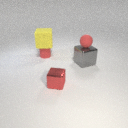
small red rubber sphere above large gray metal cube